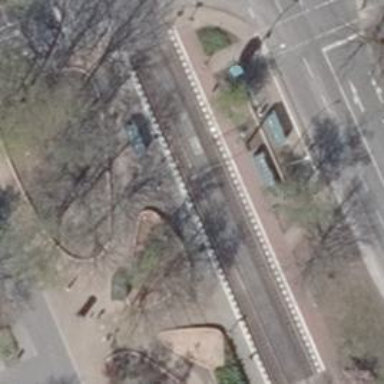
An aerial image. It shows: Tram stop position for public transport.